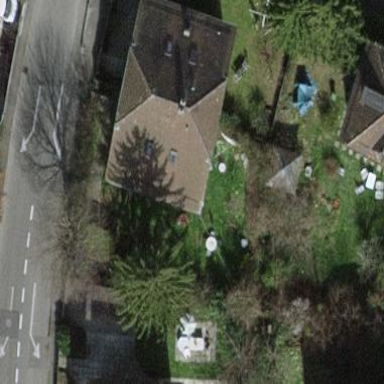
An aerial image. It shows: Garden enclosed by fence.